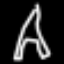
Label: The Eiffel Tower